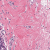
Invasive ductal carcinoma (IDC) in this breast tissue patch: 0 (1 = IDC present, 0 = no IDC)